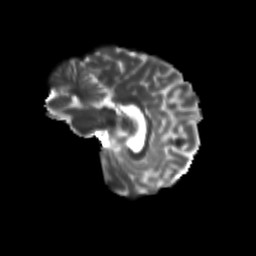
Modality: T2w
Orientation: sagittal
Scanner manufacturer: siemens
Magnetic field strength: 3 T
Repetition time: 9.2 s
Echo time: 0.084 s